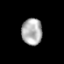
Tissue: prostate
Cell type: T cells
Senescence score: 0.2445
Nuclear area (px): 536
Mean DAPI intensity: 174.25